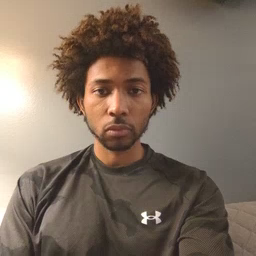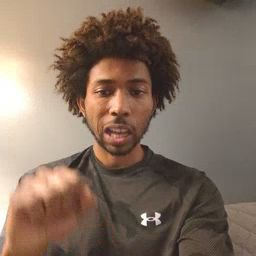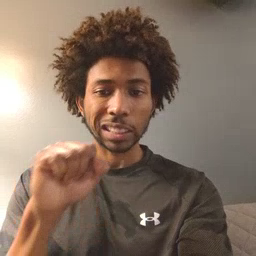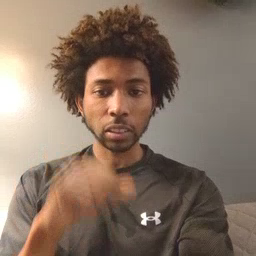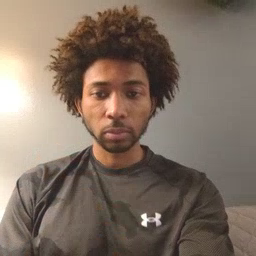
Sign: carrot